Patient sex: F
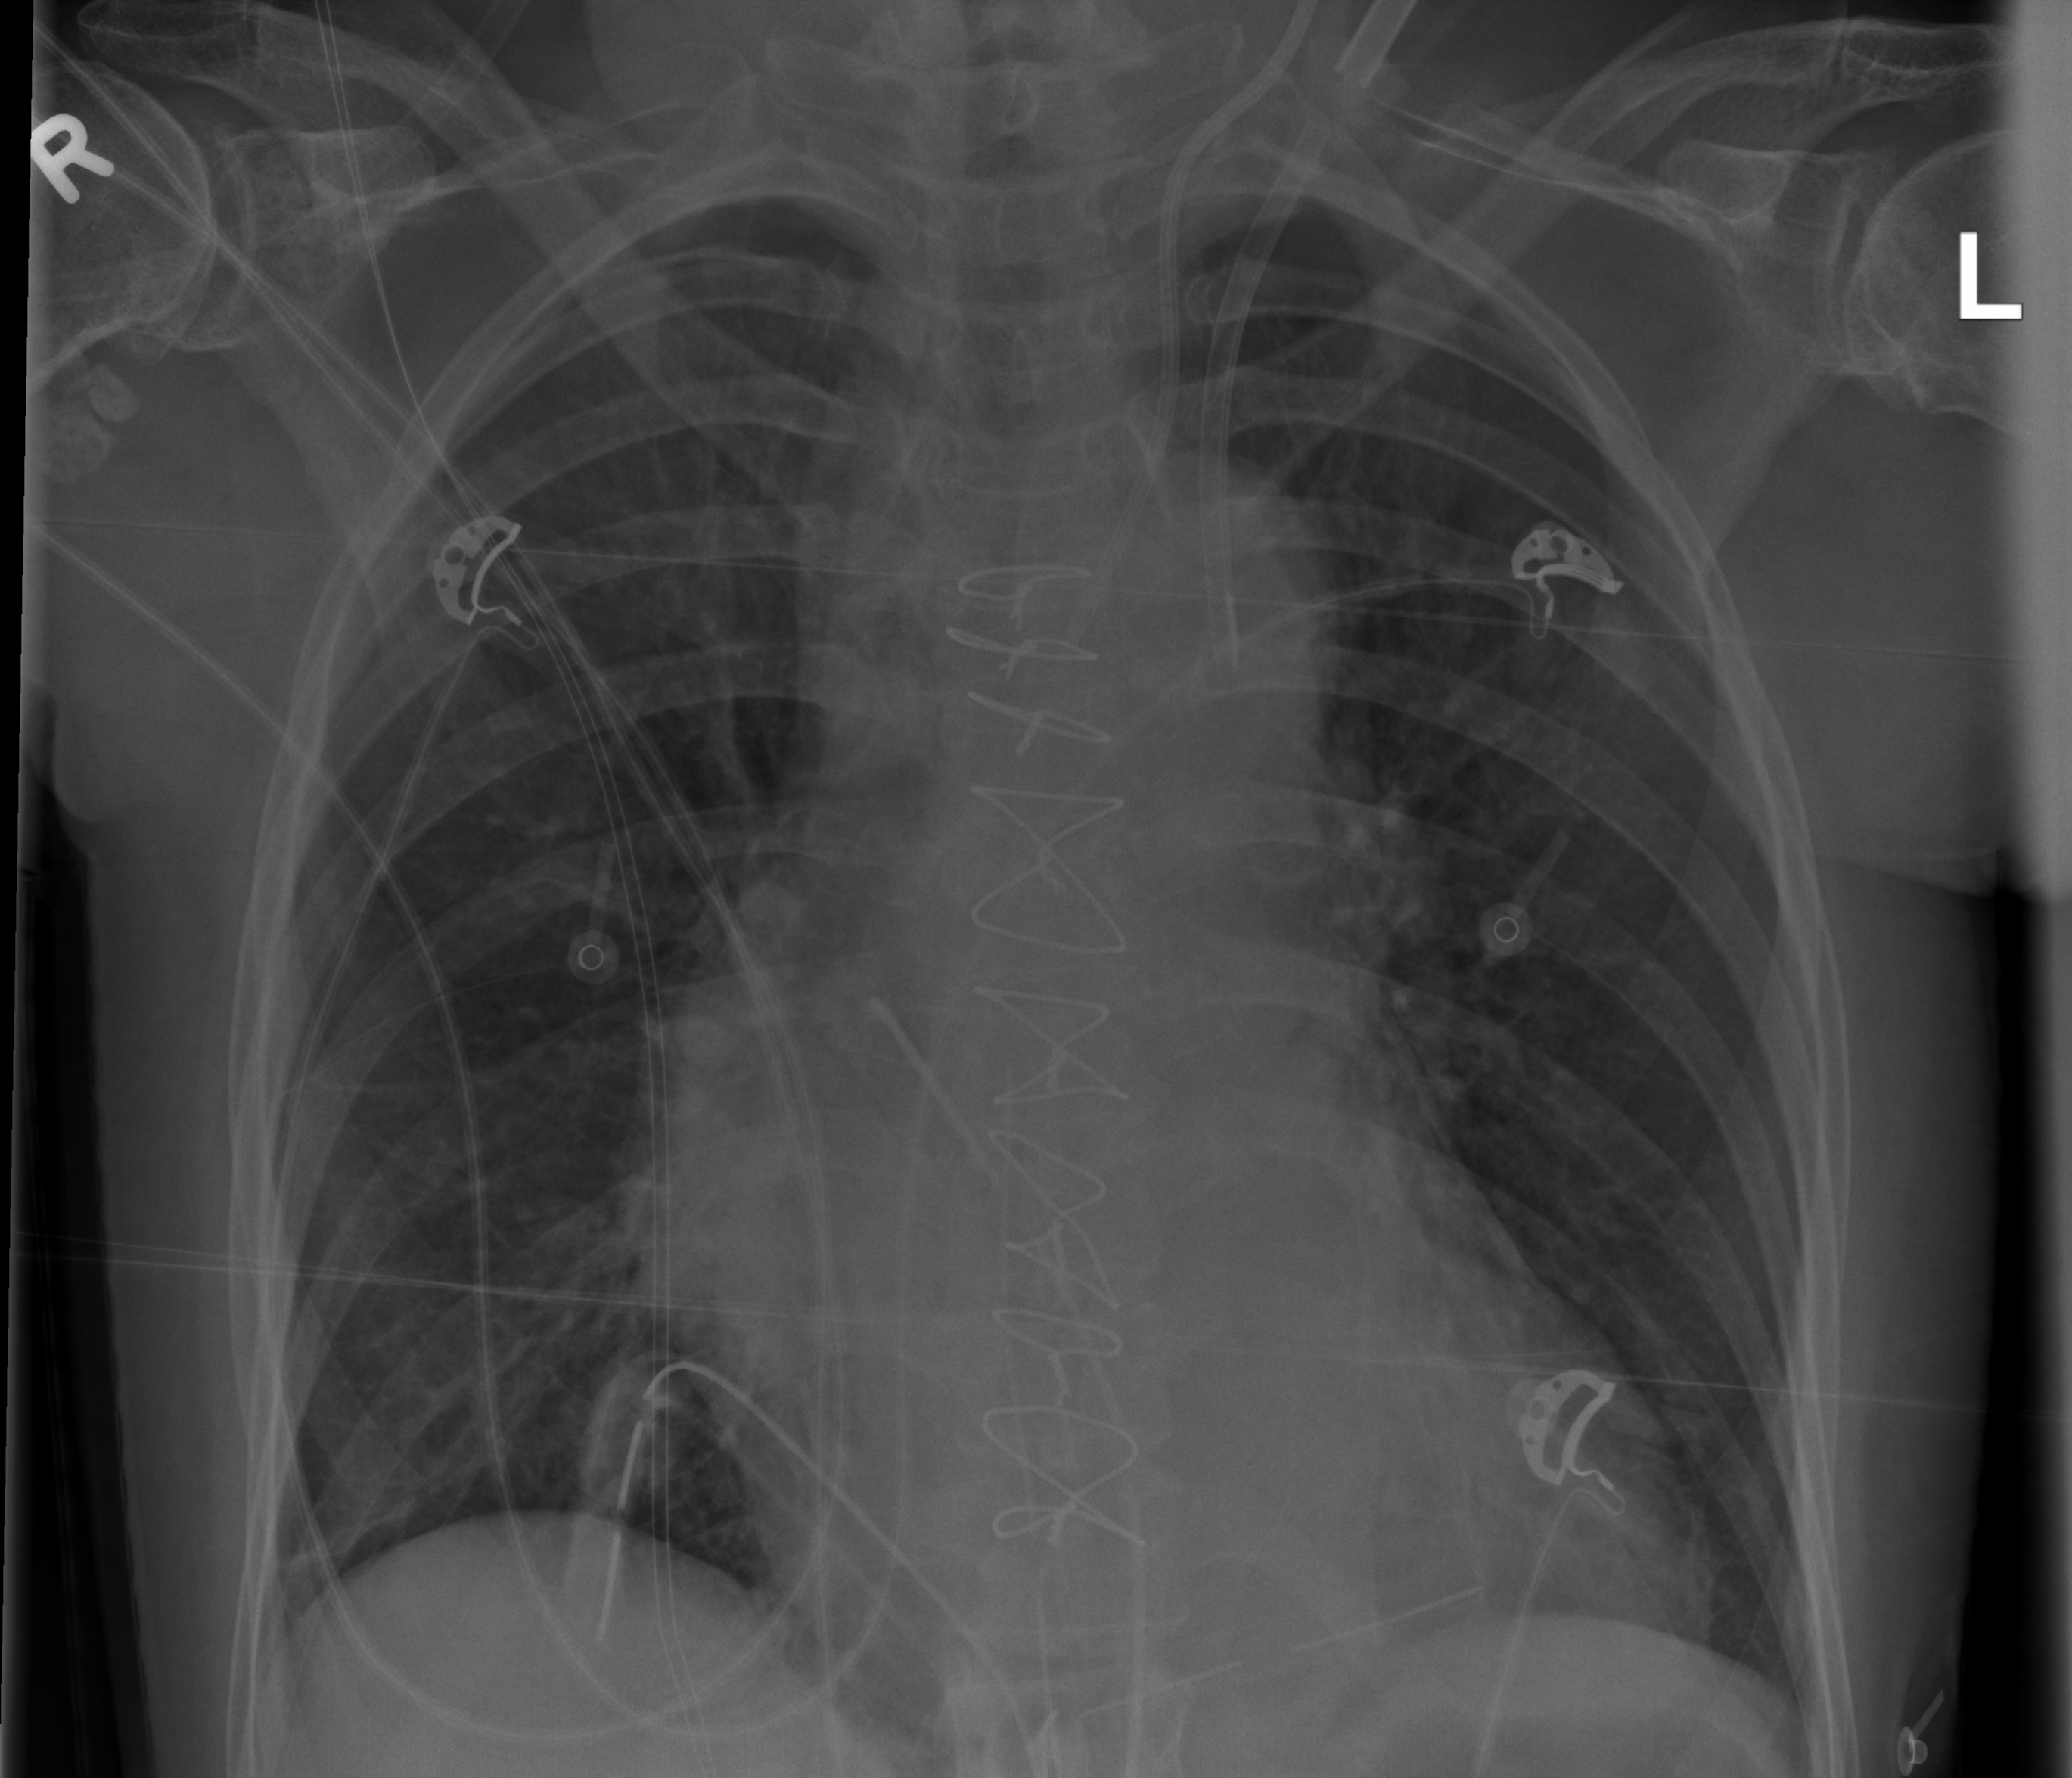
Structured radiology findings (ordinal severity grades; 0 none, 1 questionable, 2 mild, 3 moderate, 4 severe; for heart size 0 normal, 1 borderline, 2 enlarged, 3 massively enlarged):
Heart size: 2
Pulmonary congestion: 0
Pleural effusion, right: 0
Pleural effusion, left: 0
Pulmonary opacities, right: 0
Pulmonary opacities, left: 0
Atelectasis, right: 2
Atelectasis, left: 2